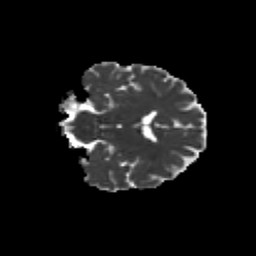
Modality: MD
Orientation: coronal
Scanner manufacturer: siemens
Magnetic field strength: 3 T
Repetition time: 9.2 s
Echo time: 0.084 s